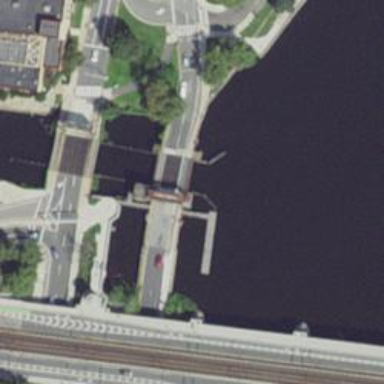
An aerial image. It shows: Movable bascule bridge over footway road.